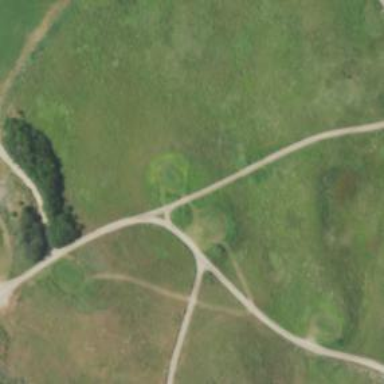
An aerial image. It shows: Path used for both walking and golf.